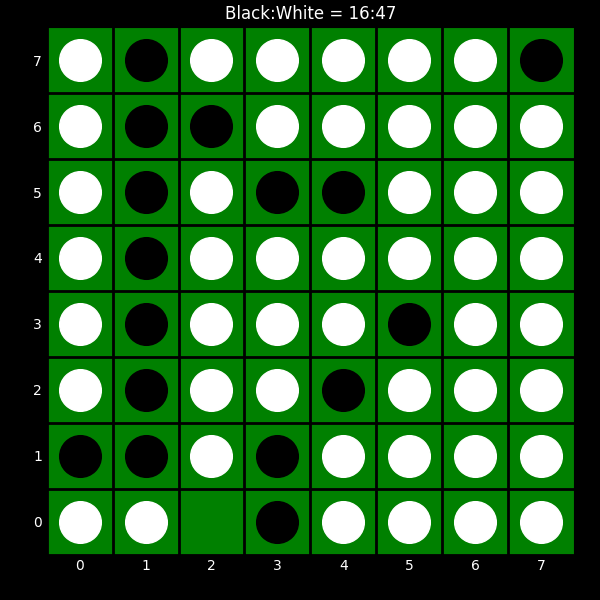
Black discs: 16
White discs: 47